Field crop: maize
Growth stage: 2
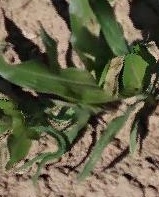
Species: maize